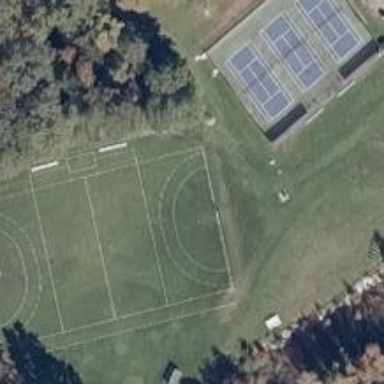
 used for leisure and sports activities."